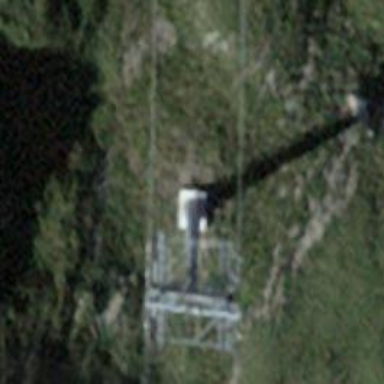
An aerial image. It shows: Pylon used for aerialway.